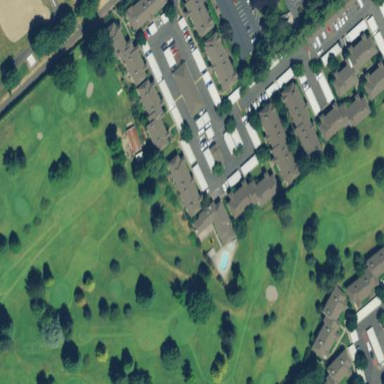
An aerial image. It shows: Golf course.